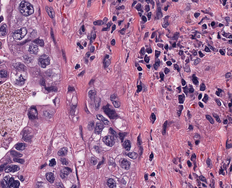
Tumor epithelial tissue: yes
Tumor-associated stroma tissue: yes
Normal tissue: no